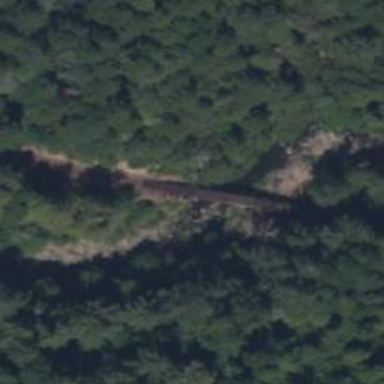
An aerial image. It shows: Preserved railway bridge with rail tracks.